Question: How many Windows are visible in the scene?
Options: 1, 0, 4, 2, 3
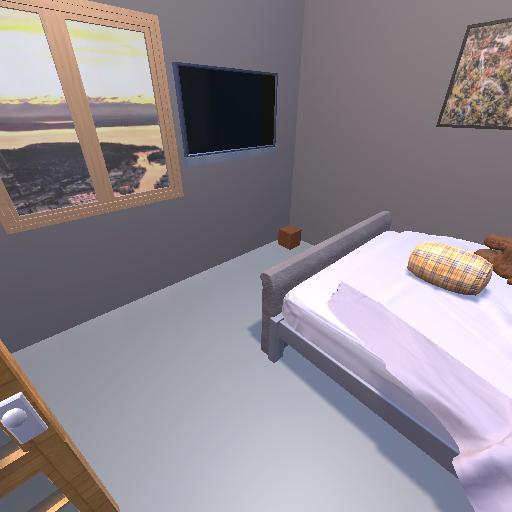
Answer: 1